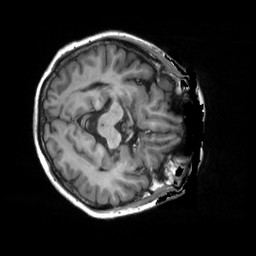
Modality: T1w
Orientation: axial
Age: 61
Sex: female
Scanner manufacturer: siemens
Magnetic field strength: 3 T
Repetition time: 2.5 s
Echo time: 0.00248 s